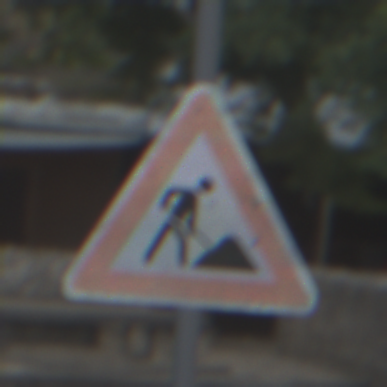
Verkehrszeichen: Arbeitsstelle
Umgebung: Outdoor, Suburban
Tageszeit: MorningAfternoon
Wetter: PartlyCloudy
Licht: Natural
Jahreszeit: NotSpecified
Kontrast: LowContrast